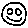
Label: smiley face